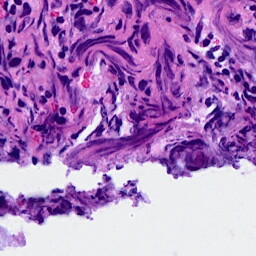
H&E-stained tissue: Breast